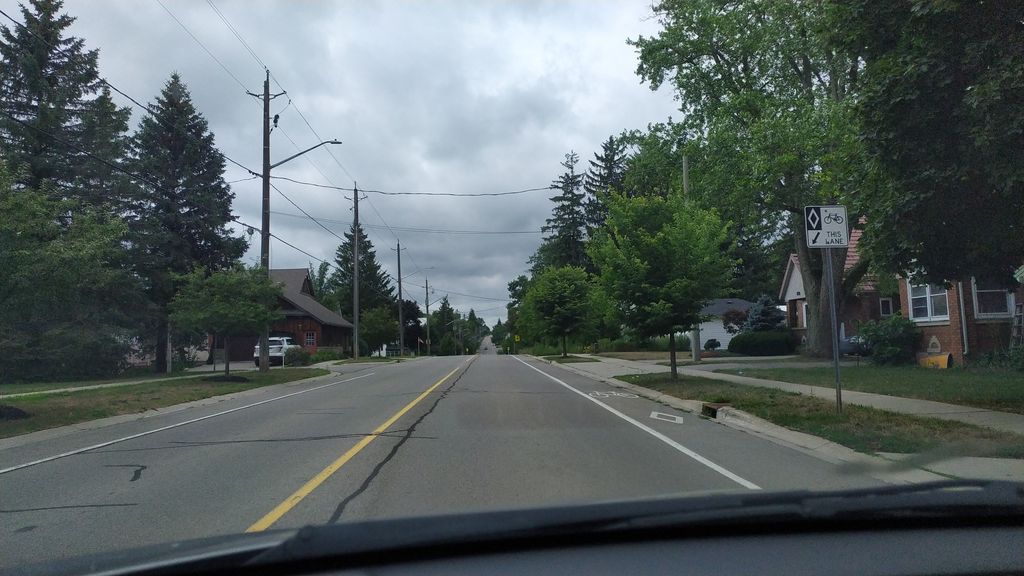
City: kitchener-waterloo